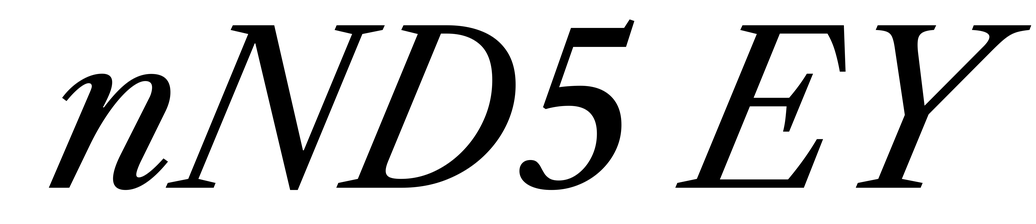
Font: LibreCaslonText-Italic_Italic